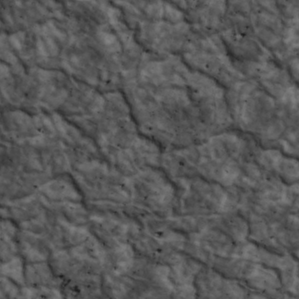
Label: non_frost